Interaction volume radius: 10 \u00c5
Interaction volume height: 10 \u00c5
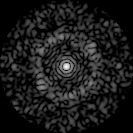
Disorder parameter: 0.8026